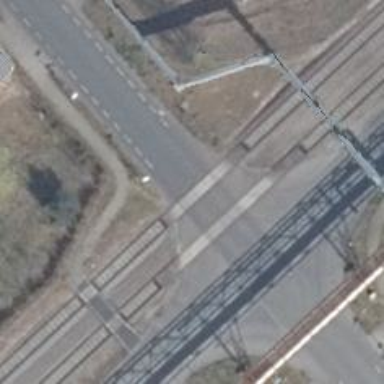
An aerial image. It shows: Railway crossing.